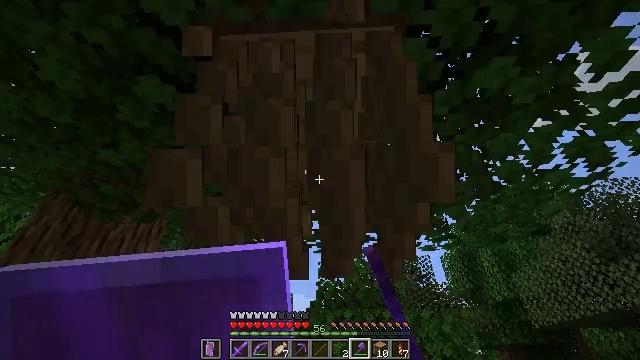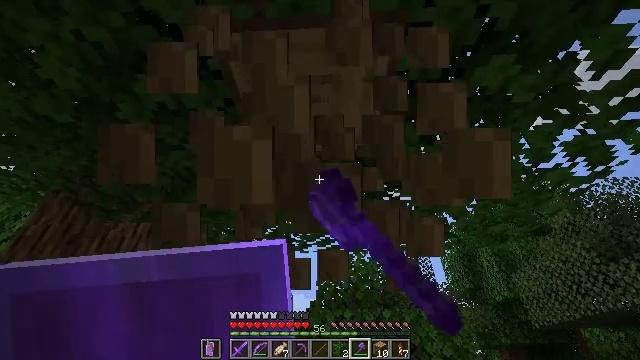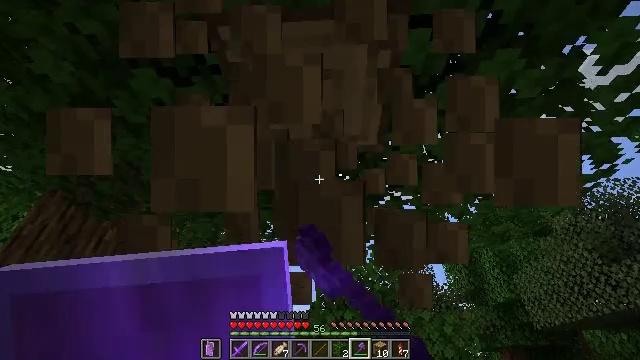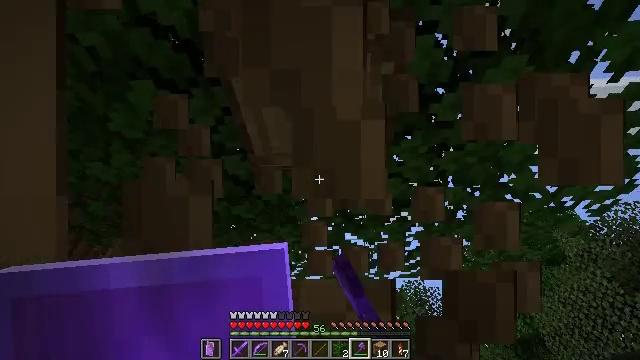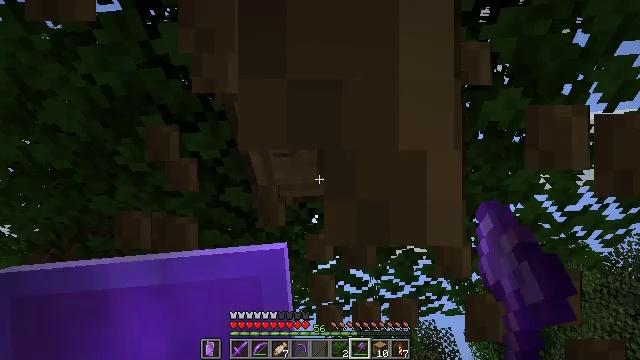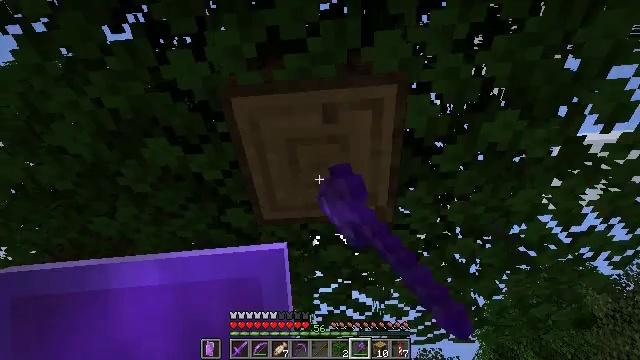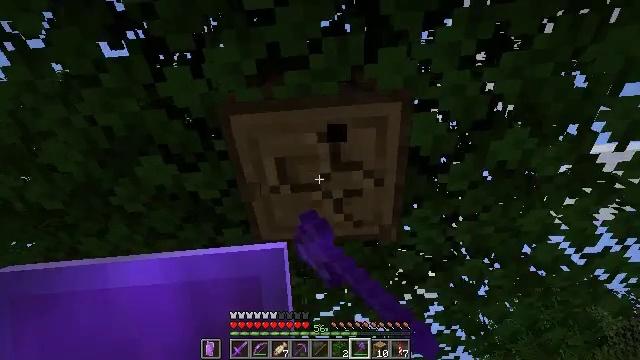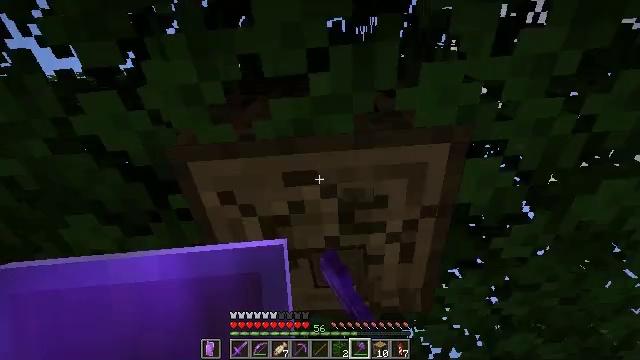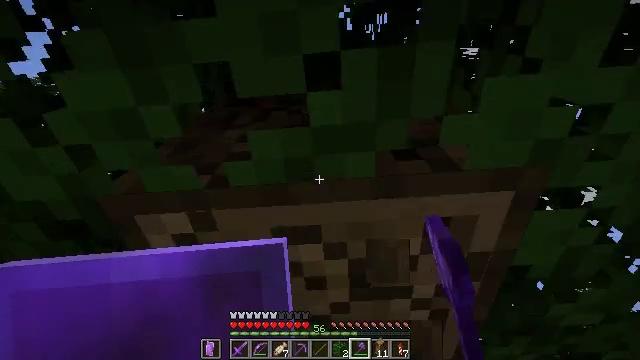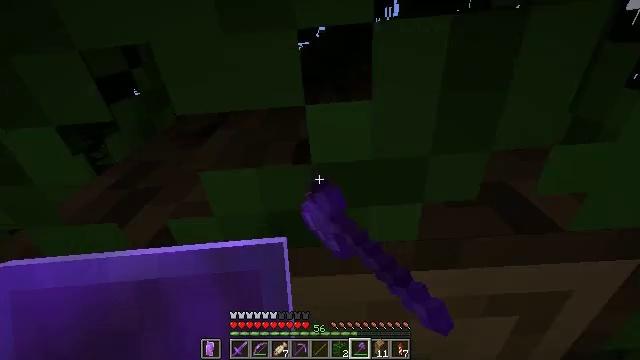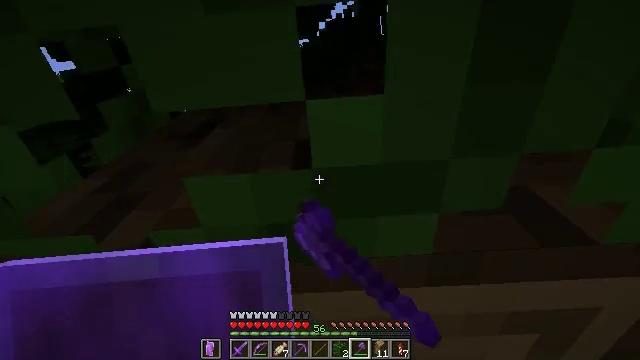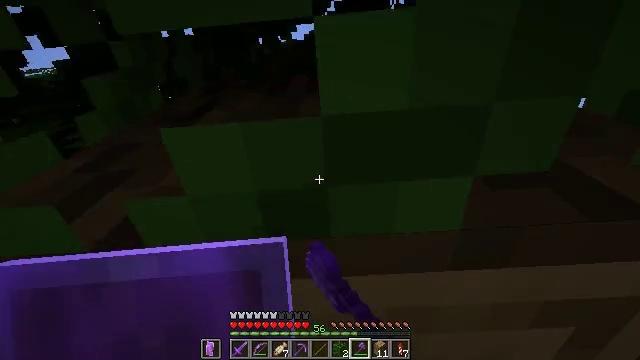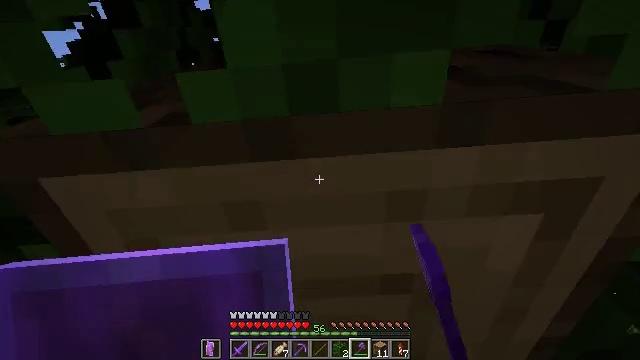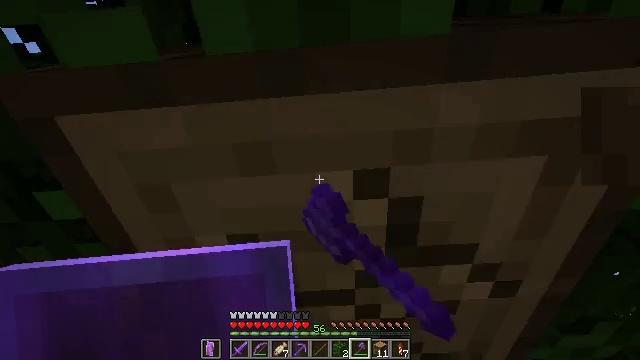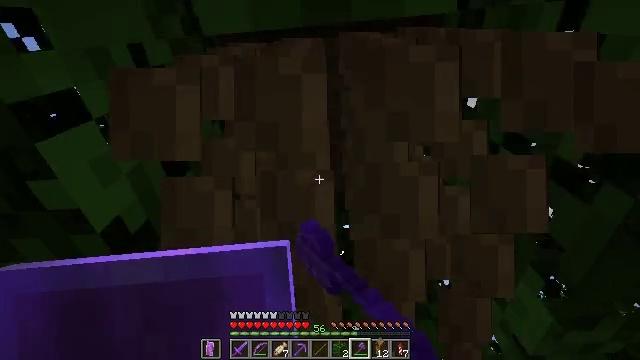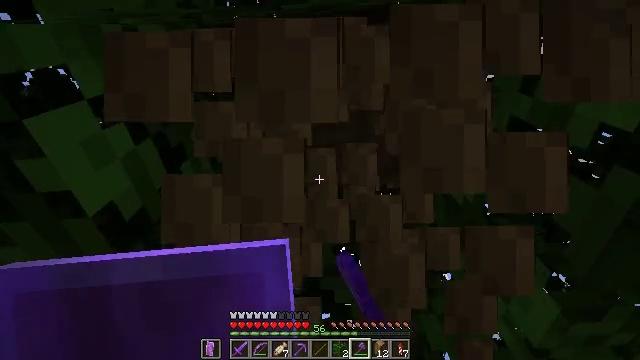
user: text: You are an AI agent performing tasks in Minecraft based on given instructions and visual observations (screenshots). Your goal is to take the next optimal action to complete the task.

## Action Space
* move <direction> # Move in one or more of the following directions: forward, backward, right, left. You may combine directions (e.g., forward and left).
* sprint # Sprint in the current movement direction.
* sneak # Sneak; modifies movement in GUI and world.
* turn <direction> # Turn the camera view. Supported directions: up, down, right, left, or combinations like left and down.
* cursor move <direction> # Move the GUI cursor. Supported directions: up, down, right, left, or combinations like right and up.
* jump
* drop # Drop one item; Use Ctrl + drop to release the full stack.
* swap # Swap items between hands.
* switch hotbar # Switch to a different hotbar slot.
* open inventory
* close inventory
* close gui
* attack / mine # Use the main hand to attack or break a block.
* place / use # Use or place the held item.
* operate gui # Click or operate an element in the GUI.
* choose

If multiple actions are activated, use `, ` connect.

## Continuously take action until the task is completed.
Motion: motion action
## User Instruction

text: Break the tree to get oak logs.
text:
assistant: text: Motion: attack / mine
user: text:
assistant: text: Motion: move forward, attack / mine
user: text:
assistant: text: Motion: move forward, turn up, attack / mine
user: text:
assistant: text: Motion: move forward, turn up, attack / mine
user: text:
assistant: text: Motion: move forward, turn up, attack / mine
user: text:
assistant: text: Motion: move forward, turn up, attack / mine, jump
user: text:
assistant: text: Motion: move forward, attack / mine, jump
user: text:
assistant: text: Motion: move forward, attack / mine, jump
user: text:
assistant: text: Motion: move forward, attack / mine, jump
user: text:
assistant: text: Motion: move forward, attack / mine
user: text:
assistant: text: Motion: move forward, attack / mine
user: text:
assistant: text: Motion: attack / mine
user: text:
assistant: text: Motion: attack / mine
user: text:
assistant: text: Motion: attack / mine
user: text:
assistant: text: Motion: attack / mine
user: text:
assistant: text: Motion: attack / mine
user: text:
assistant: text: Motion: attack / mine
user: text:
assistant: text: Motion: turn up, attack / mine
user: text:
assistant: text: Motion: turn up, attack / mine
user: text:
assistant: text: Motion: turn up, attack / mine
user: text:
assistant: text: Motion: turn up, attack / mine
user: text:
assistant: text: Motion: turn up, attack / mine
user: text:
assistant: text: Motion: turn up, attack / mine
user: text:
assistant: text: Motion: attack / mine
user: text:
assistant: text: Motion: attack / mine
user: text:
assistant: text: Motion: attack / mine
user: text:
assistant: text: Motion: attack / mine
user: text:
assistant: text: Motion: attack / mine
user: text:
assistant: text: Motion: attack / mine
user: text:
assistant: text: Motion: attack / mine